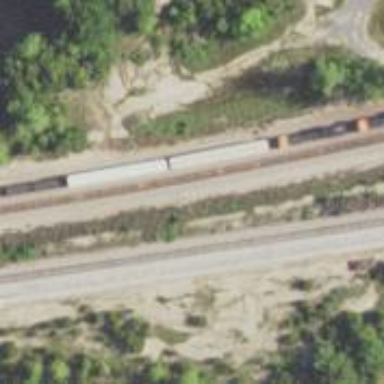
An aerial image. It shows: Railway siding with rails.